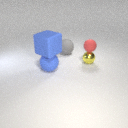
large gray rubber sphere behind small yellow metal sphere